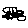
Label: car